Field crop: tomato
Growth stage: 1
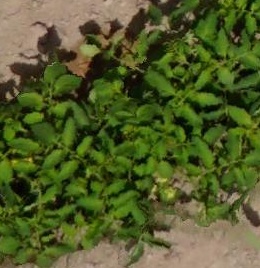
Species: tomato